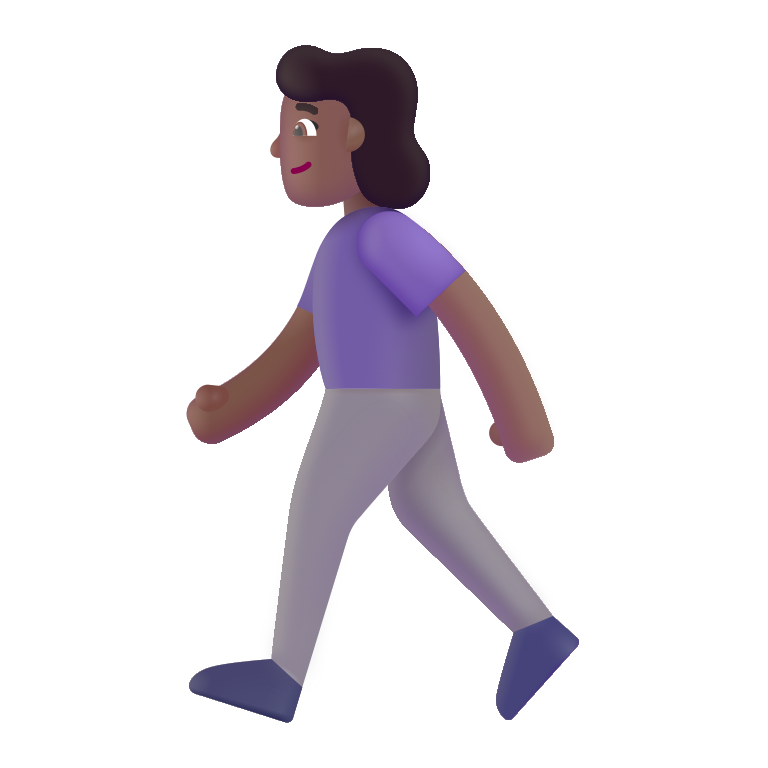
woman walking color  dark